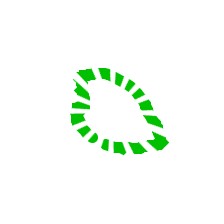
Shape: circle